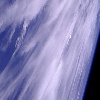
Label: cloud